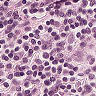
Metastatic tissue present: no